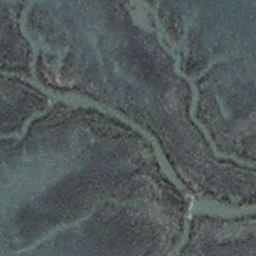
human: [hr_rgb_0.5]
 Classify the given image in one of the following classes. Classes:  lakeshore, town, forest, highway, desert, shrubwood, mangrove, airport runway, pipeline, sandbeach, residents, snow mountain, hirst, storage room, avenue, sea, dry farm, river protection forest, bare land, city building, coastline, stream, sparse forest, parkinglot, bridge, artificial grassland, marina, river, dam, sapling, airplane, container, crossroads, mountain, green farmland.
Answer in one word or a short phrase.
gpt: stream